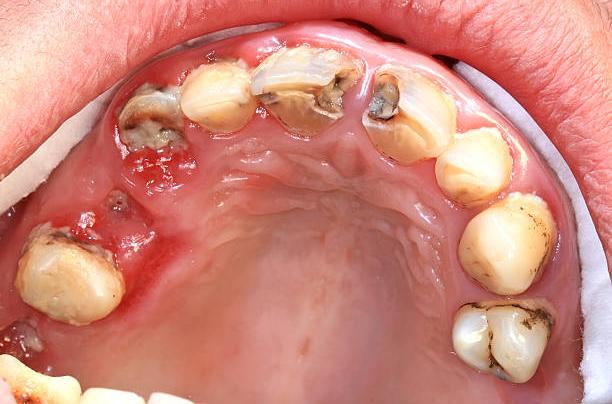
Condition: Gingivitis